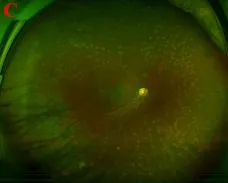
(A-C) Ultra-wide-angle fundus photographs of the right eye from 1, 2, and 5 months post-treatment. White sheathing of the vessels alleviated first, and supratemporal hemorrhage resolved at 5 months later.
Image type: ophthalmic_imaging (fundus_photograph)